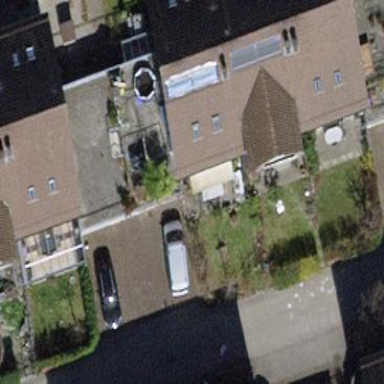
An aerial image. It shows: Building with tiled roof.